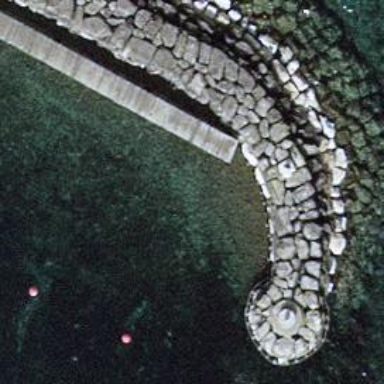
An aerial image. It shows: Man-made pier.